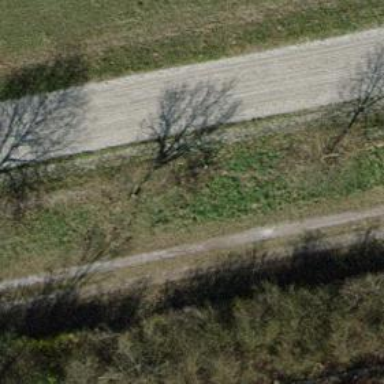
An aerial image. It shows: Beautiful avenue of deciduous trees.